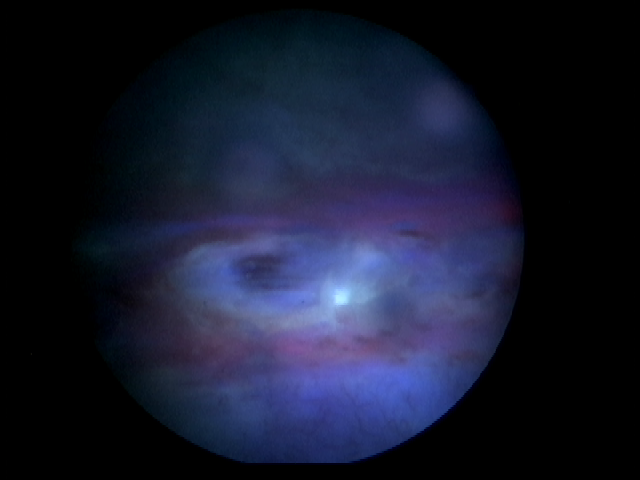
Modality: BLC
Class: Malignant
Subclass: HighGradePapillary
Lesion: L1
Stage: Ta
Morphology: Non-papillary
Bladder cancer association: Yes